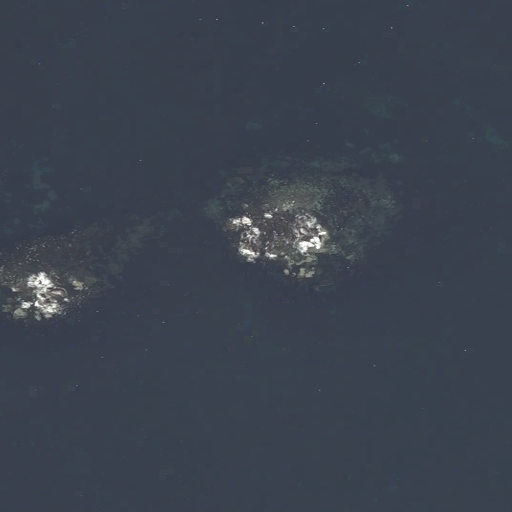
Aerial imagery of bar in Maine named Arey Ledges containing only open water